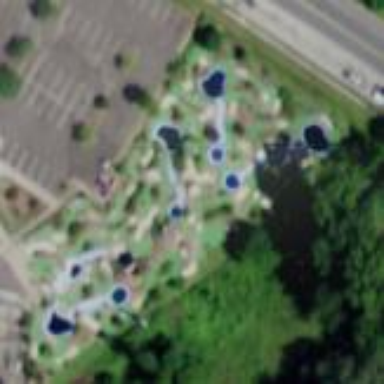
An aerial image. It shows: Miniature golf leisure land.